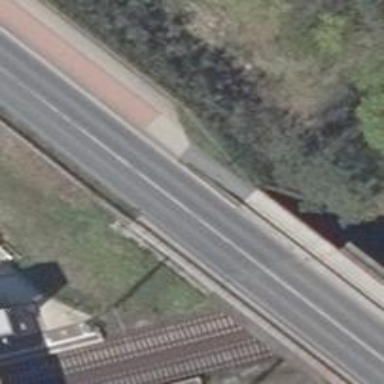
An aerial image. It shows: Concrete bridge over path.